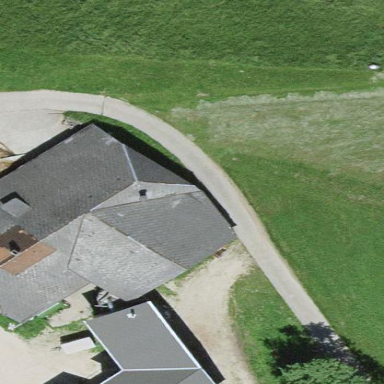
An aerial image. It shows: Farm building.